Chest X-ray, PA view. Patient: 57 years old, sex M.
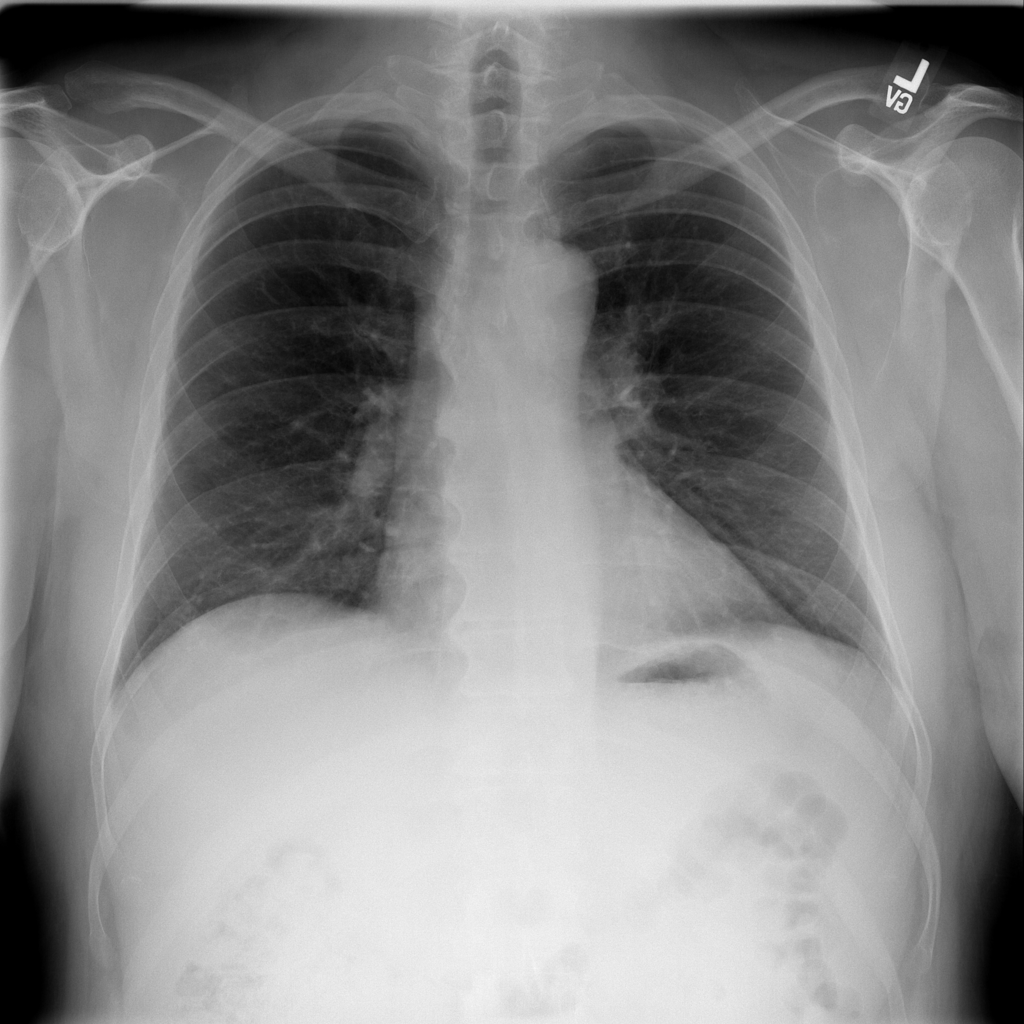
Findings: Atelectasis